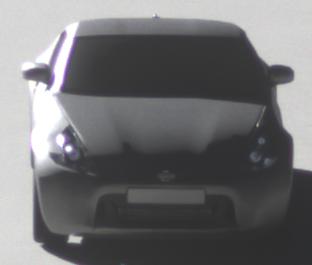
Make: Nissan
Model: 370Z Coupé
Detailed model: 370Z (Z34) Coupé
Model produced from: 2009/12
Model produced until: 2013/03
Doors: 3
Color: gray
Road condition: dry road
Daytime: morning or afternoon
Contrast: high contrast